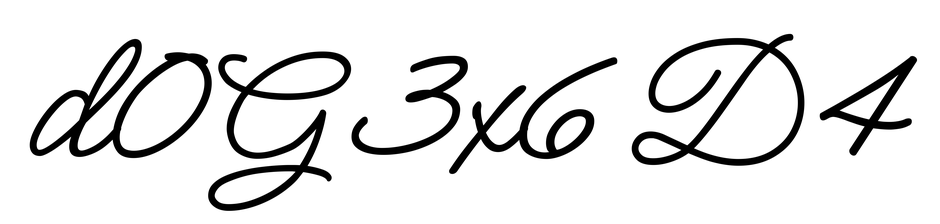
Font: MeowScript-Regular